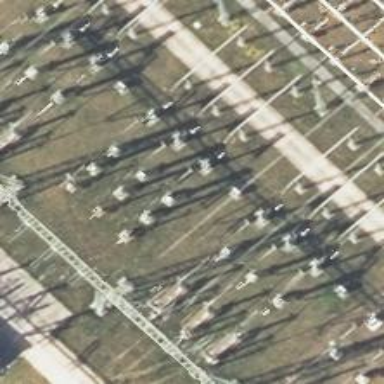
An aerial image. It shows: Power line with 3 cables in bay configuration.